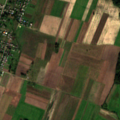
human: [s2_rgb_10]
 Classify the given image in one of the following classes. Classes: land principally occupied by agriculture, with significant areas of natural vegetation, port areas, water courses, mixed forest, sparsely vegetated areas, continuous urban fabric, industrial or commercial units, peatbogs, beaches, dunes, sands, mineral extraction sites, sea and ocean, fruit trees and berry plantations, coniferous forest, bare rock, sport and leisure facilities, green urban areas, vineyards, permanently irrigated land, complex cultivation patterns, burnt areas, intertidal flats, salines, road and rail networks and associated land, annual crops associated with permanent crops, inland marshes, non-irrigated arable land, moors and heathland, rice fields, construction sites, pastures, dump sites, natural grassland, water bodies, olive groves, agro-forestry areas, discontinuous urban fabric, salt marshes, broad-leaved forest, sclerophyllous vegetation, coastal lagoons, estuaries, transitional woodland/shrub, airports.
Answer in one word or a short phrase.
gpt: discontinuous urban fabric, non-irrigated arable land, complex cultivation patterns, land principally occupied by agriculture, with significant areas of natural vegetation